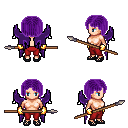
a pixel art fantasy rpg character, female body template, human, light skin, purple wings, red pants, purple pageboy hairstyle, gold gloves, ghillies, spear, four views (front, back, left, right), 2x2 character sprite sheet, small pixel art, hard edges, no anti-aliasing